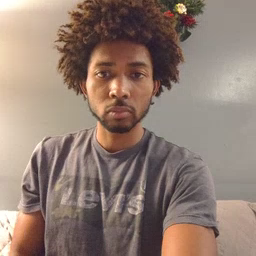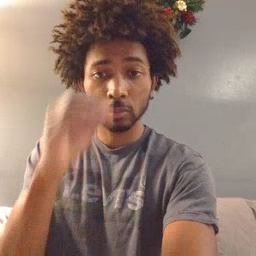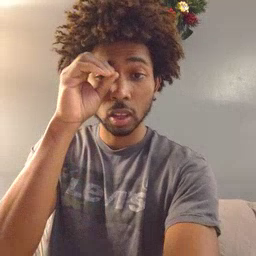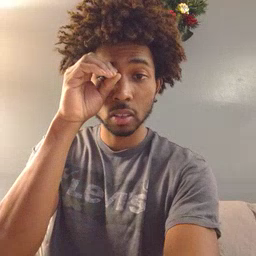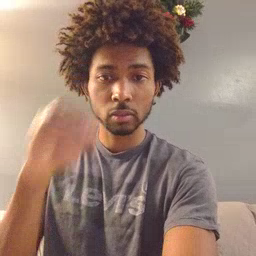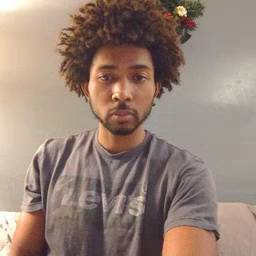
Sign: owl